Interaction volume radius: 10 \u00c5
Interaction volume height: 50 \u00c5
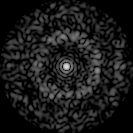
Disorder parameter: 0.826